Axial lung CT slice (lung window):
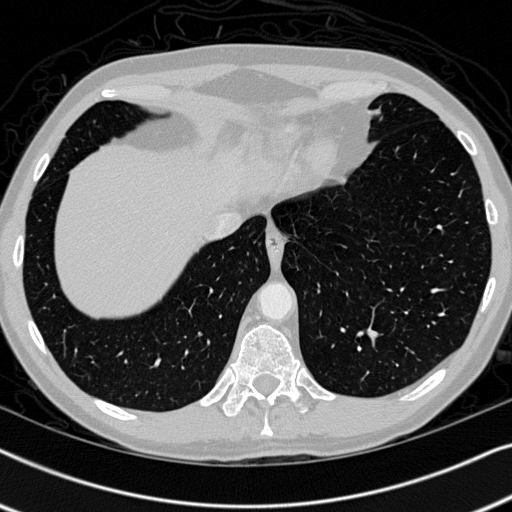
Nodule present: no